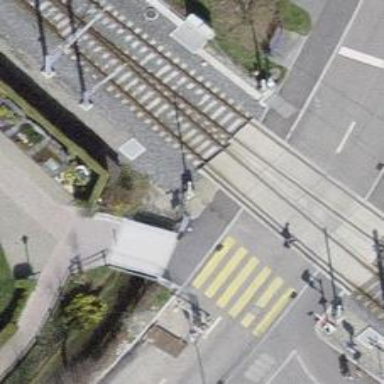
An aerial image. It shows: Railway crossing.